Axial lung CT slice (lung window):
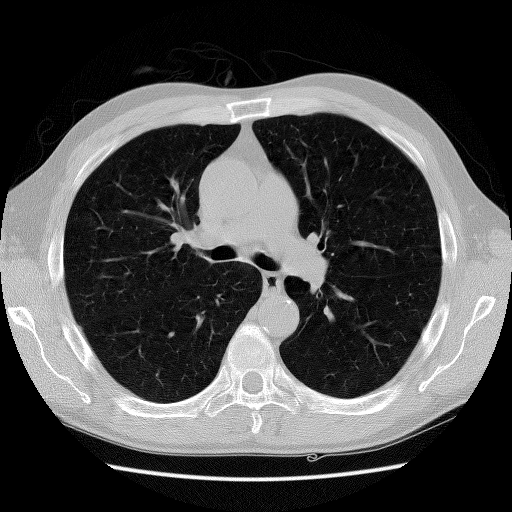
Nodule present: no